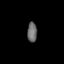
Tissue: prostate
Cell type: T cells
Senescence score: 0.8454
Nuclear area (px): 190
Mean DAPI intensity: 105.163